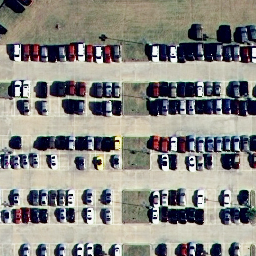
Label: parking lot